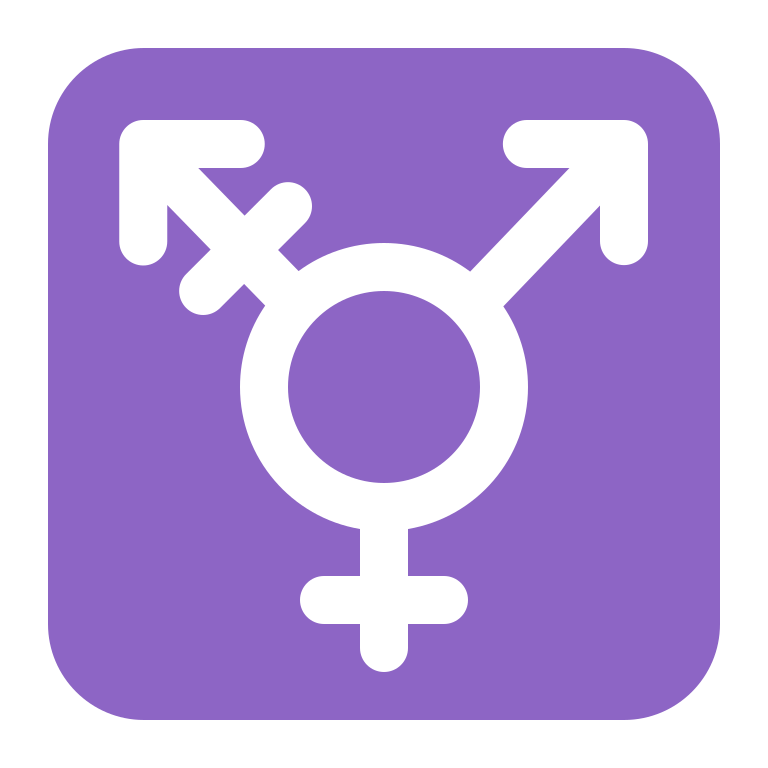
transgender symbol flat